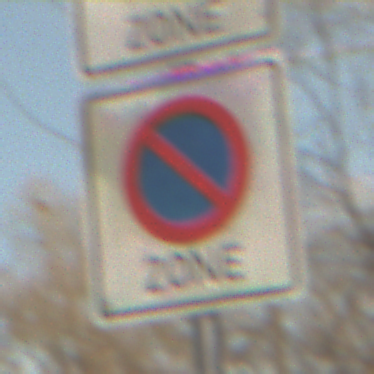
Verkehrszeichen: BeginnEingeschraenktesHalteverbotZone
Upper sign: BeginnZone30
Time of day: SunriseSunset
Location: Outdoor (Nature)
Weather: PartlyCloudy
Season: NotSpecified
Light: Natural